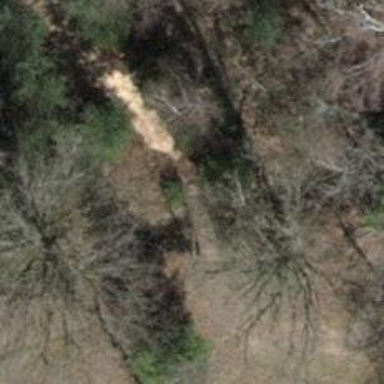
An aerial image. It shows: Path leading to bridge.